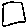
Label: square